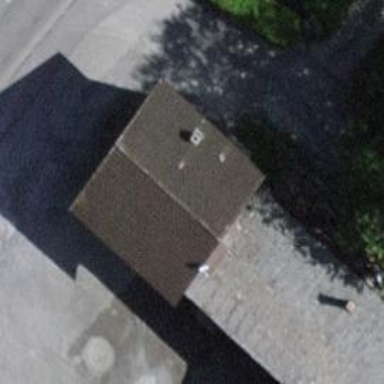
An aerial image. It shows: Simple house.